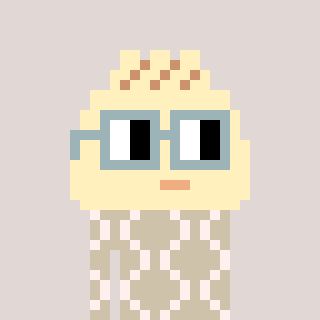
a pixel art character with square dark gray glasses, a porkbao-shaped head and a bege-colored body on a warm background